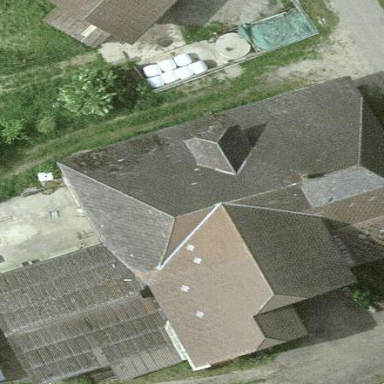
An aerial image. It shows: Farm building.